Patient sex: M
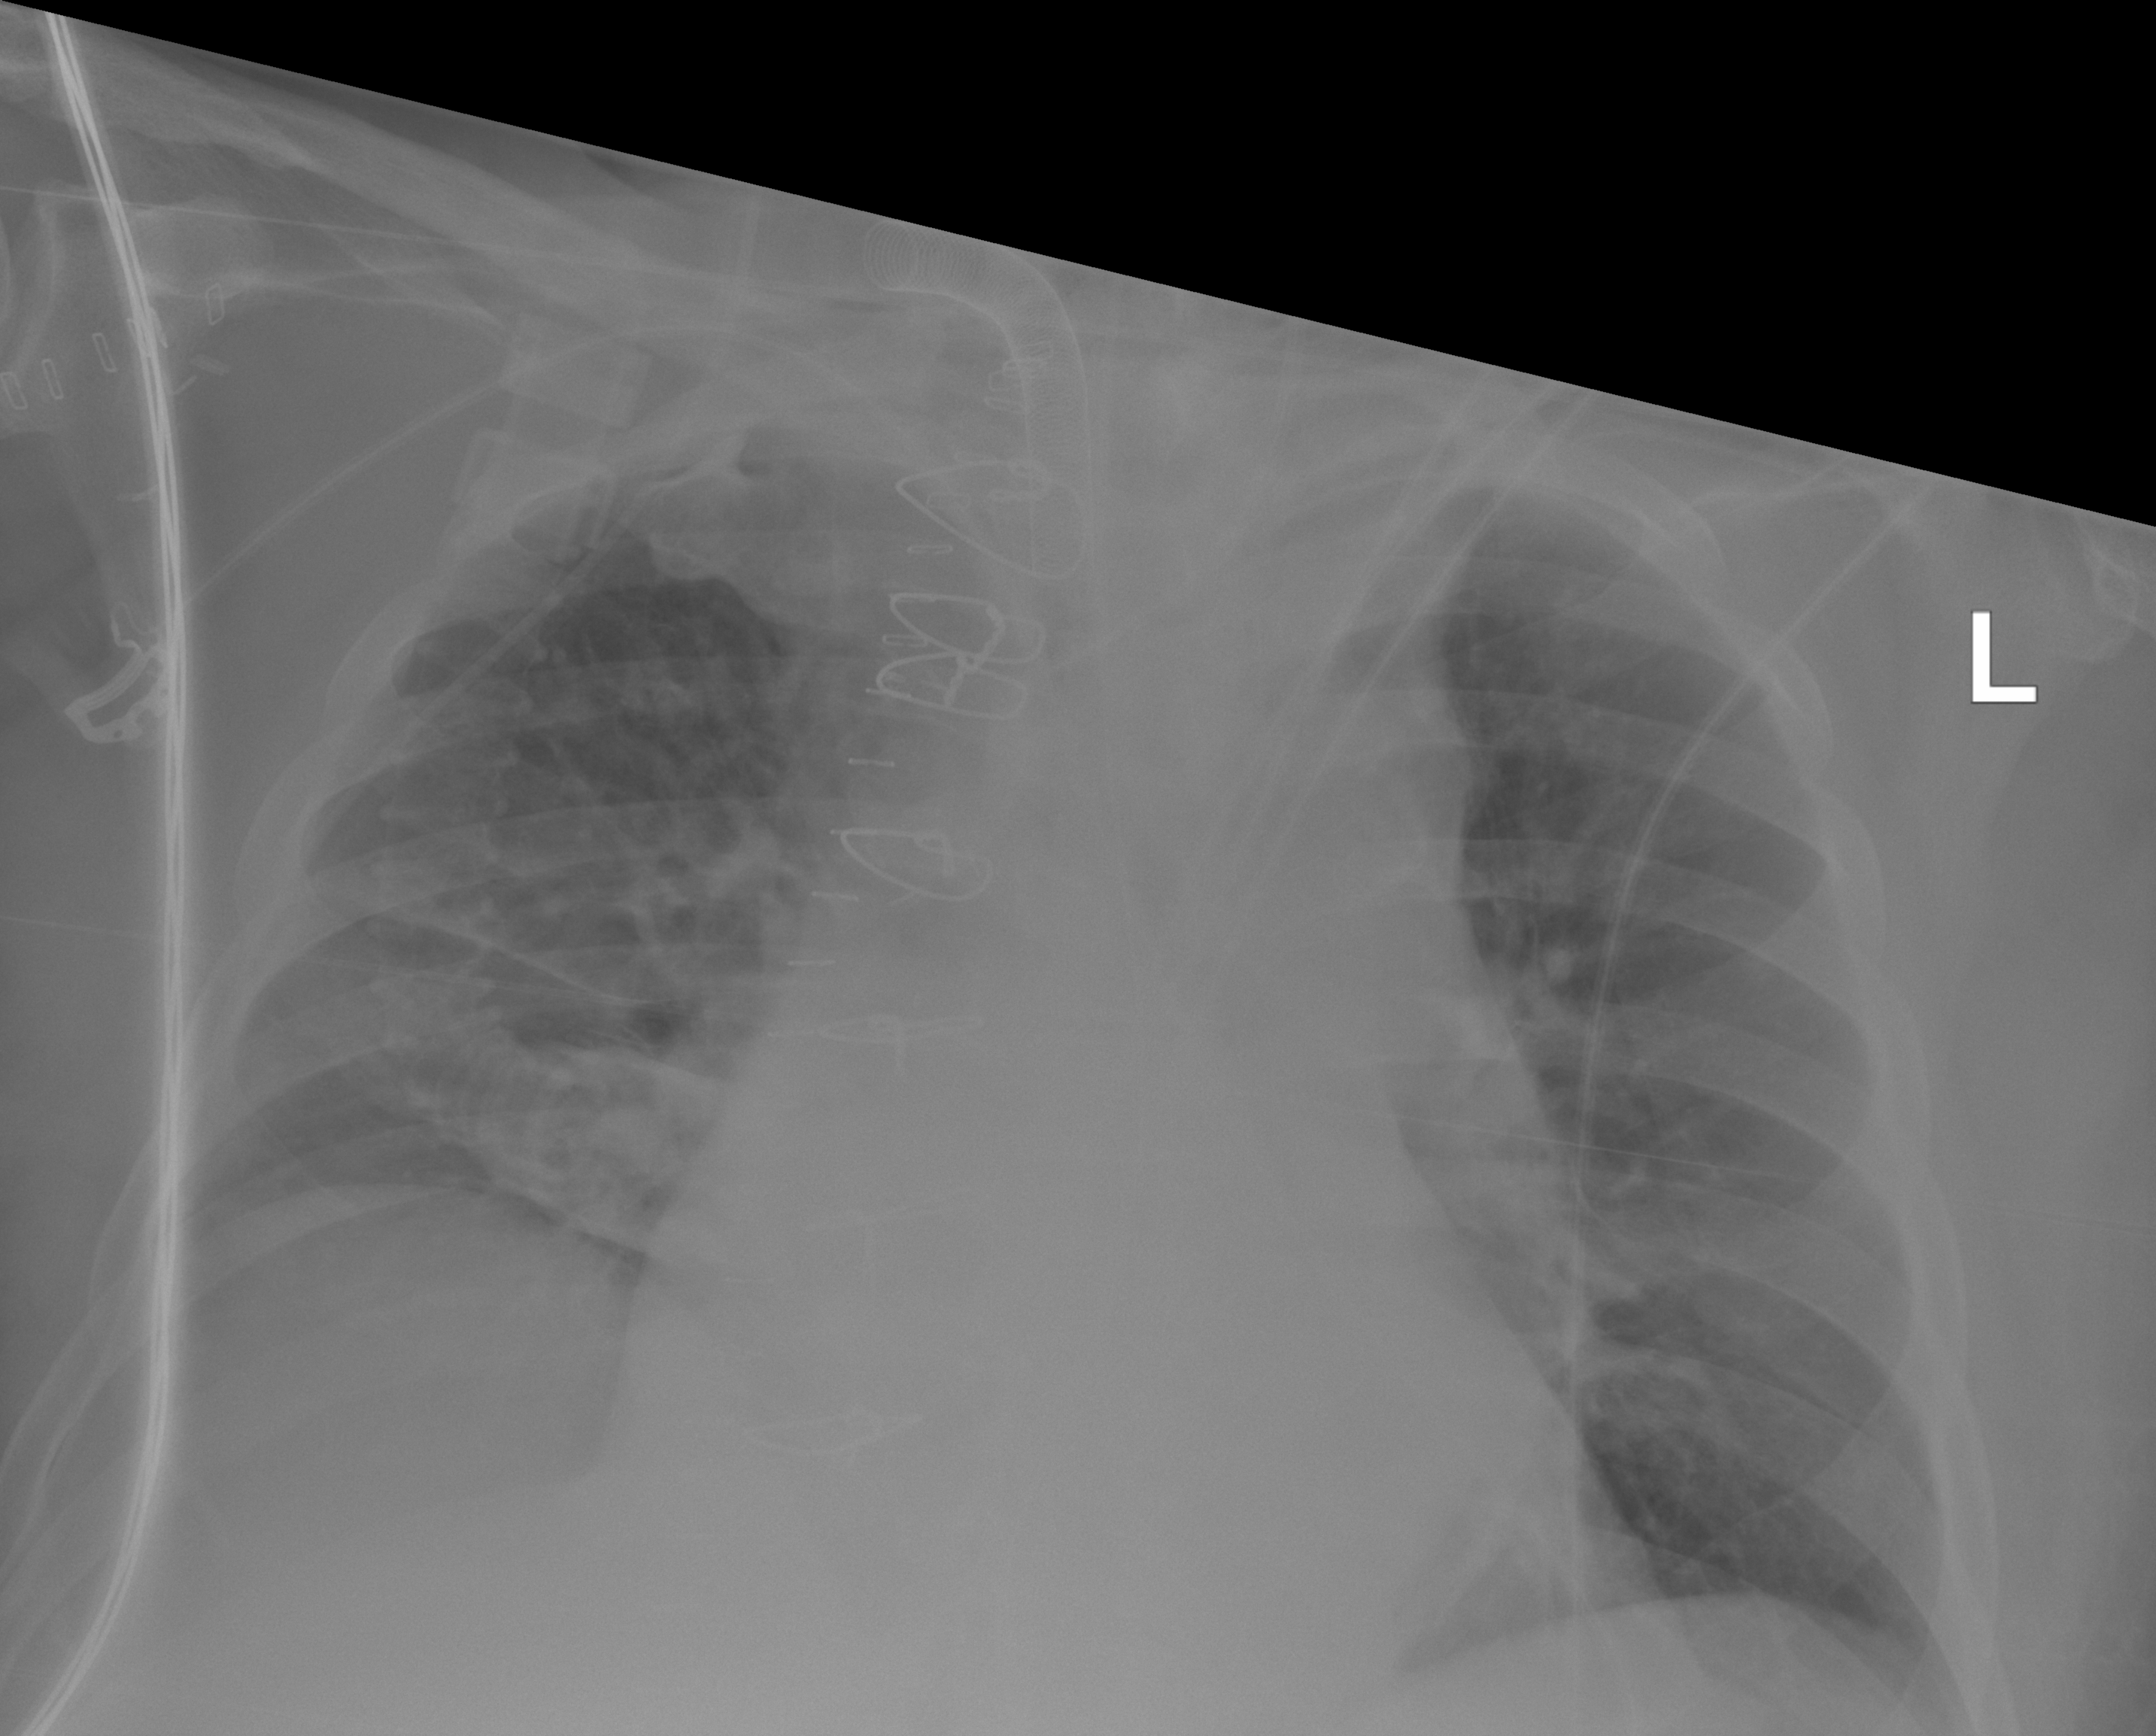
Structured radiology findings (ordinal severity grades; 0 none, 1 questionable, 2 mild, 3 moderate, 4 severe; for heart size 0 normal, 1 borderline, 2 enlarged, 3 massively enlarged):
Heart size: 2
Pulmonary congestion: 0
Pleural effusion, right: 1
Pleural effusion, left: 0
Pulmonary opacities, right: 0
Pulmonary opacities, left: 0
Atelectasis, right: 0
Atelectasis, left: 0